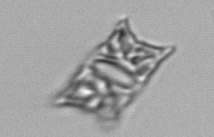
Label: Eucampia